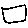
Label: square